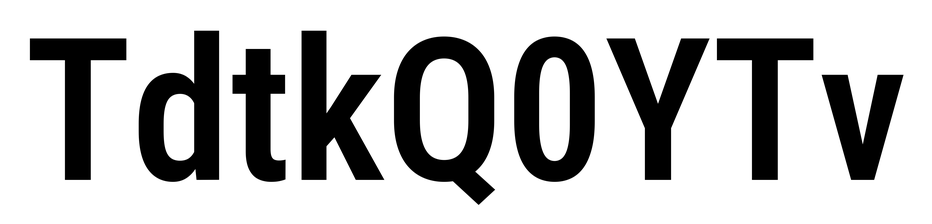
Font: Roboto_Condensed_SemiBold